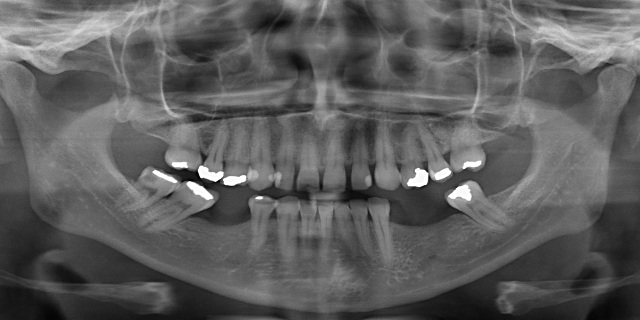
adult